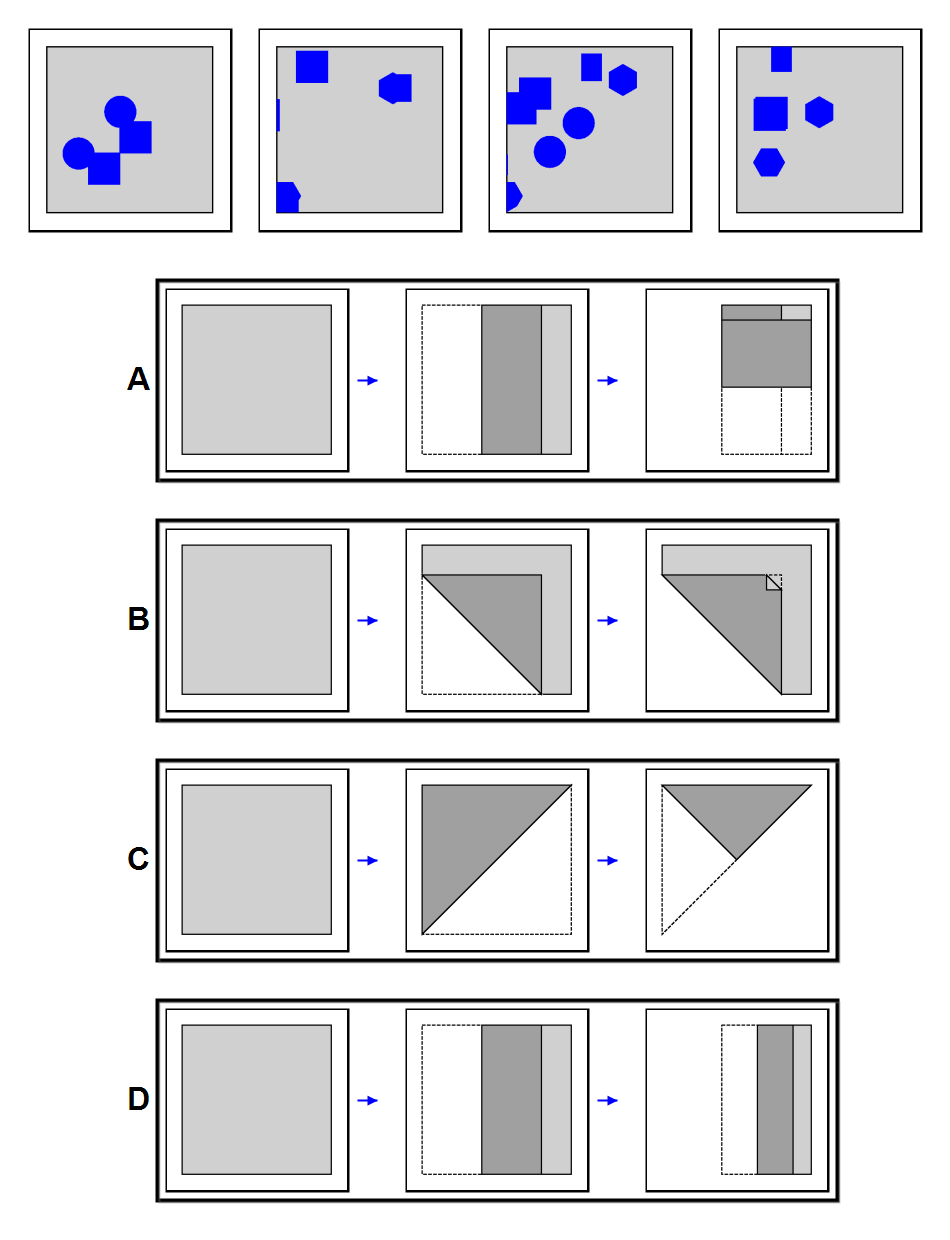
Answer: B